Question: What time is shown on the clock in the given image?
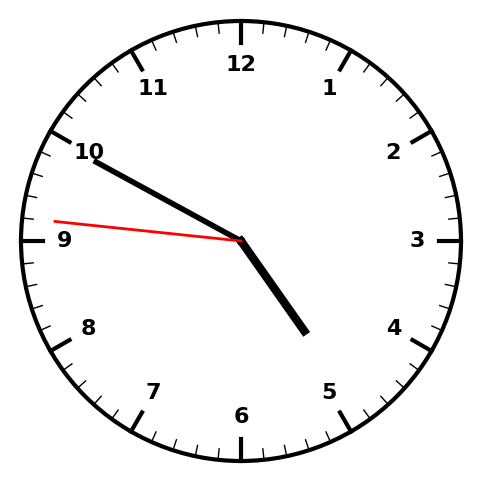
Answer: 04:49:46